五年级 · 立体几何学
（2022 春・鹿城区校级期中）计算如图形的表面积。（单位： cm）

16
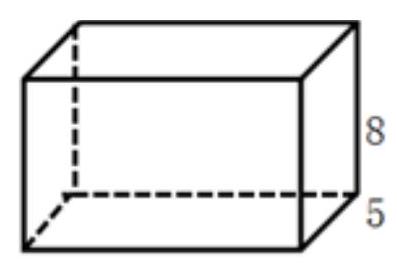
答案: 解$(16 \times 5+16 \times 8+5 \times 8) \times 2$

$=(80+128+40) \times 2$

$=248 \times 2$

$=496$ (平方厘米)

答: 这个长方体的表面积是 496 平方厘米。